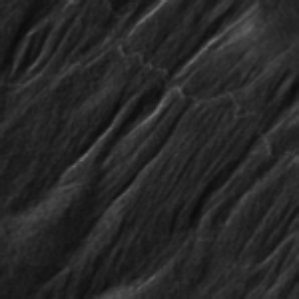
Label: frost